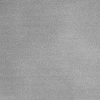
Atmospheric dust classification: dusty